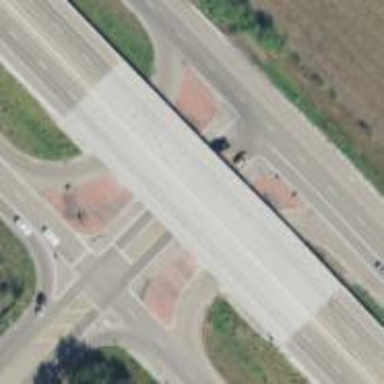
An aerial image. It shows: Secondary link road.